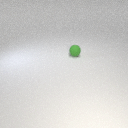
small green rubber sphere